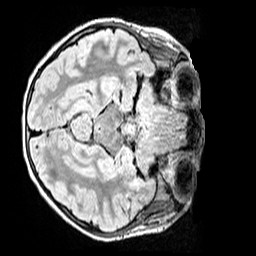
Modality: FLAIR
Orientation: axial
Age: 9
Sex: female
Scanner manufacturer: siemens
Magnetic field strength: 3 T
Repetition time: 5 s
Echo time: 0.388 s